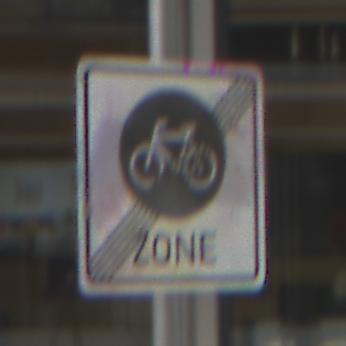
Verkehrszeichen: EndeFahrradzone
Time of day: Midday
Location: Outdoor (Urban)
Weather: Overcast
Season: NotSpecified
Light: Natural